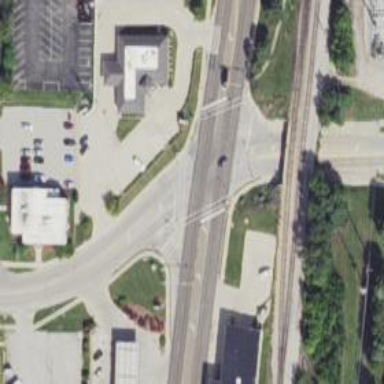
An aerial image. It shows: Asphalt road with primary link designation.